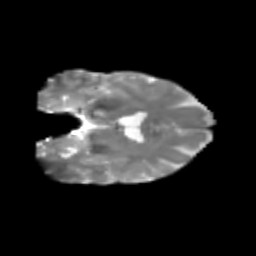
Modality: T2w
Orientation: coronal
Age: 52
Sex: female
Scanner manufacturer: siemens
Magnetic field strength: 3 T
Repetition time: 1.8 s
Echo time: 0.07 s